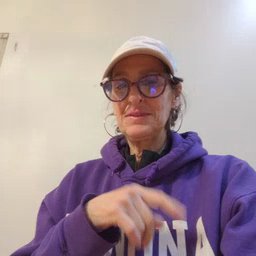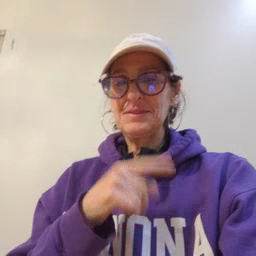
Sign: lips